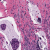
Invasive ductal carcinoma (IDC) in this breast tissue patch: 1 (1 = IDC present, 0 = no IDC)